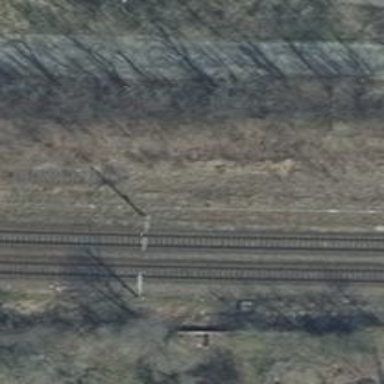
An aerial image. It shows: Milestone along the railway with catenary mast.